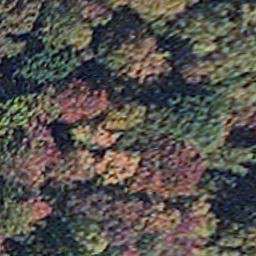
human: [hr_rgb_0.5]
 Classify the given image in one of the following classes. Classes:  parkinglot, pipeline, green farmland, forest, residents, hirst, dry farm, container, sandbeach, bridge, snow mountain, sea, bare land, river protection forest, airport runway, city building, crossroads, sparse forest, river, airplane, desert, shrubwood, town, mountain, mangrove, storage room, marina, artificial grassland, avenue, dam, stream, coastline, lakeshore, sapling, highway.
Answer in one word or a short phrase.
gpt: mangrove